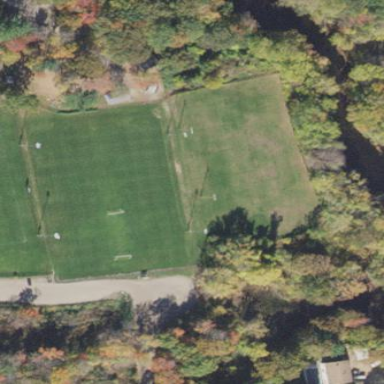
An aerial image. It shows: Soccer pitch for leisure land activities.